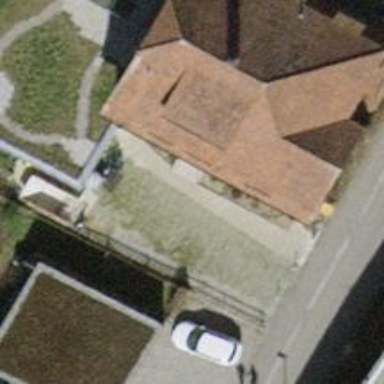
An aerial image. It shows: Half-hipped roof shape on the apartments building.